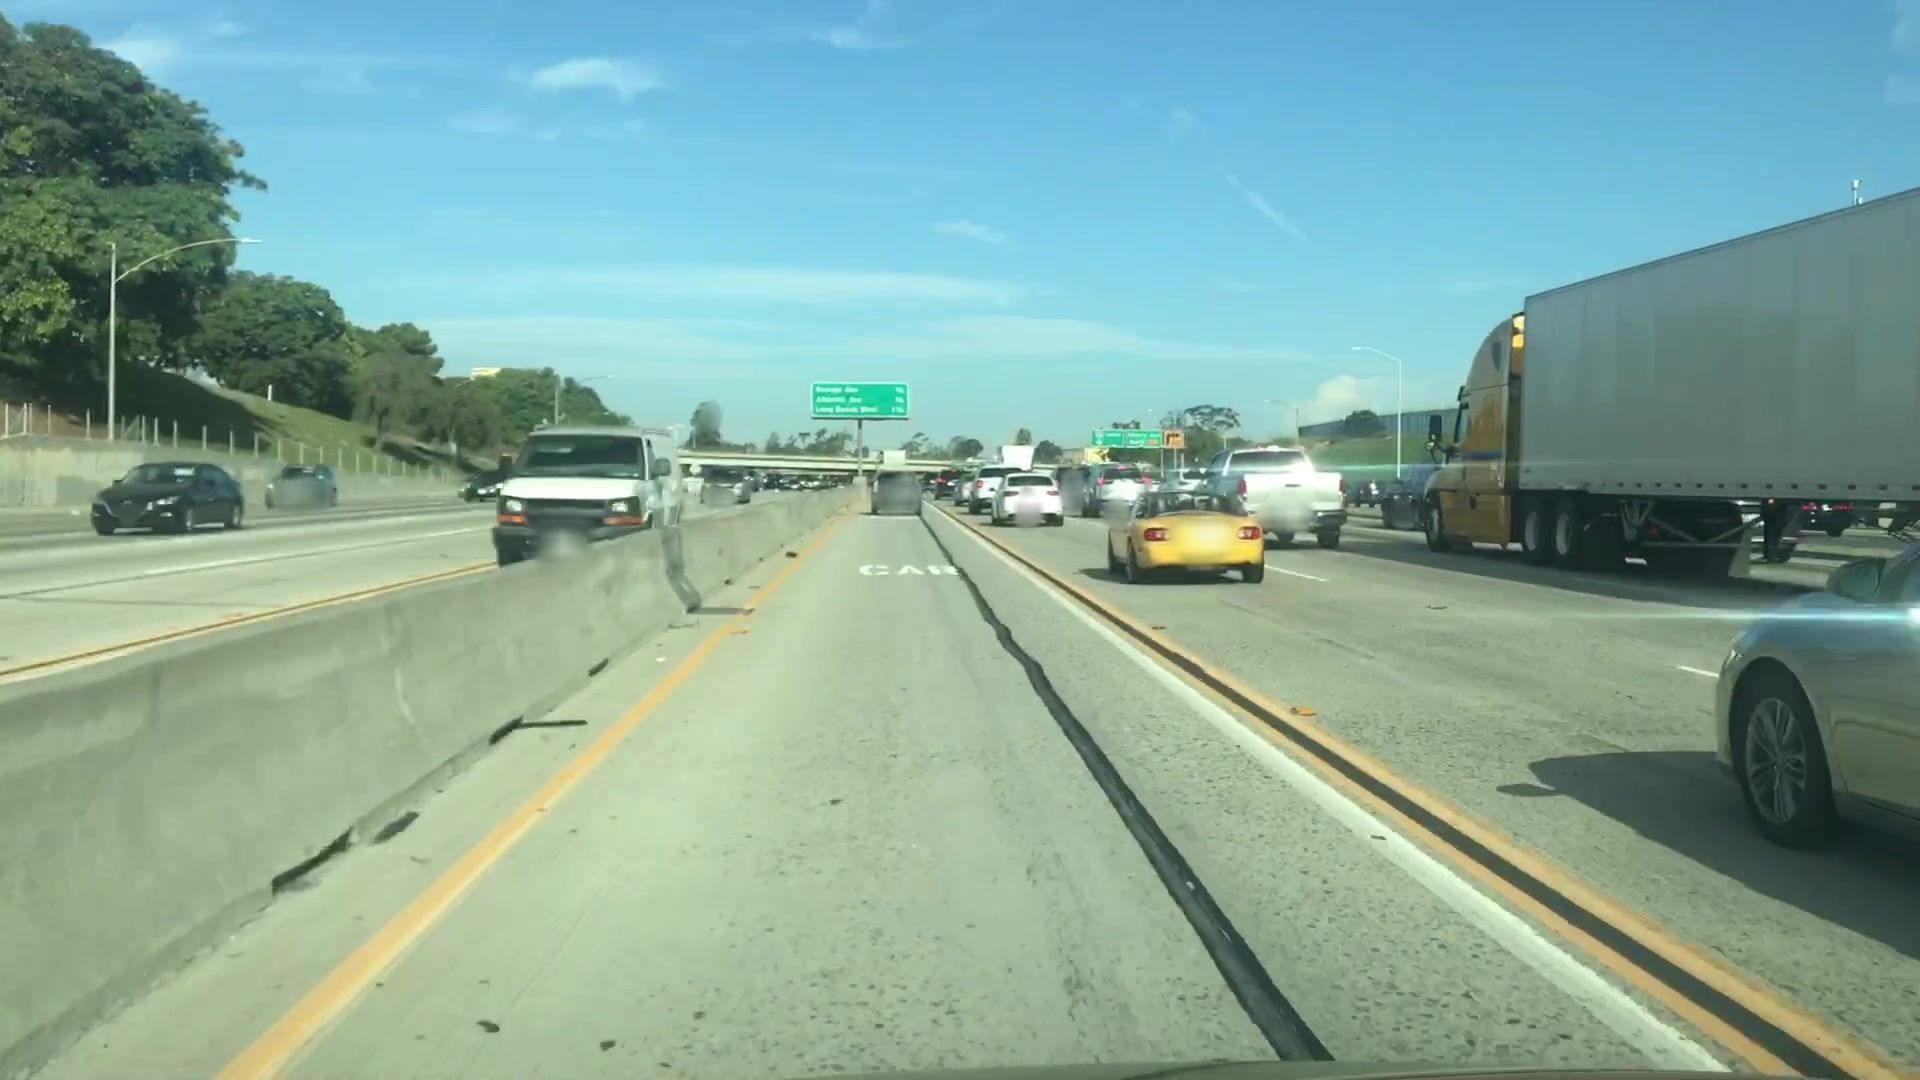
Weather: clear
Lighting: day
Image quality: good
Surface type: railway
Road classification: motorway
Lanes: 5
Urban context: urban centre
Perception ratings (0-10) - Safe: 0.89, Lively: 1.65, Beautiful: 1.28, Boring: 4.01, Depressing: 7.1, Wealthy: 2.23